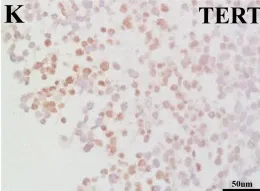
Negative expression of ATRX. ZA-0016, ZSGB-BIO) in the tumor.
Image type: pathology (immunostaining)